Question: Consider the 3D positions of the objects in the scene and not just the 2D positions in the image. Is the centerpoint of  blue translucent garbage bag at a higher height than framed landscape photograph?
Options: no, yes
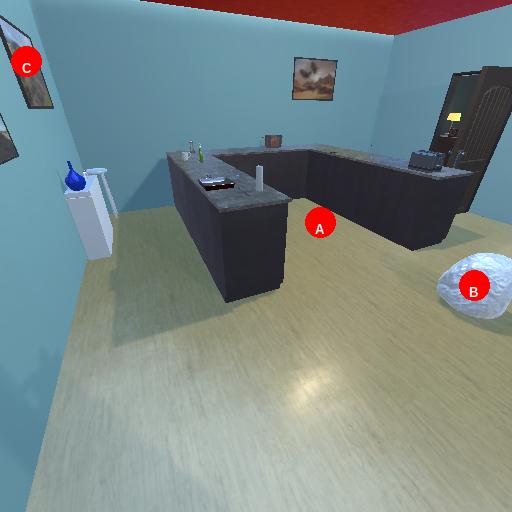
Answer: no